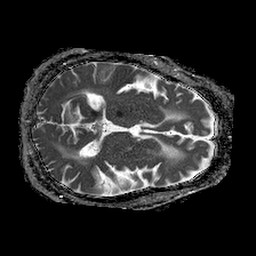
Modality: ADC
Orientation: axial
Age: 54
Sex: male
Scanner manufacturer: philips
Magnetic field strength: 1.5 T
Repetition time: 4.6 s
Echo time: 0.08631 s